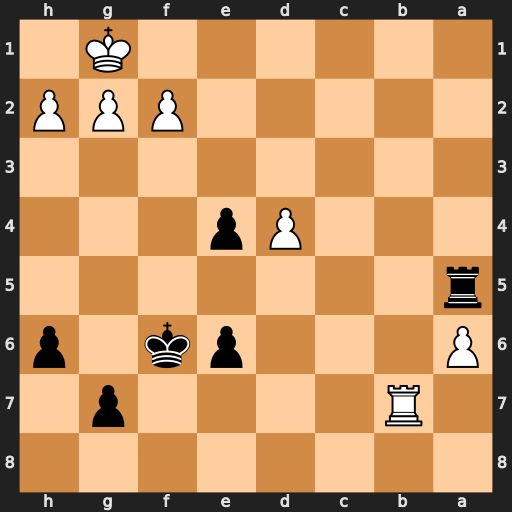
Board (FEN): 8/1R4p1/P3pk1p/r7/3Pp3/8/5PPP/6K1
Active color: b
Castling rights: -
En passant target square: -
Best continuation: Ra1+ Rb1 Rxb1#